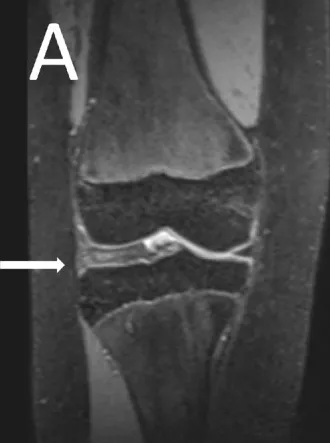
Proton density fat-saturated image of the girl's knee showing a lateral discoid meniscus (arrow) in a coronal plane.
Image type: radiology (mri)